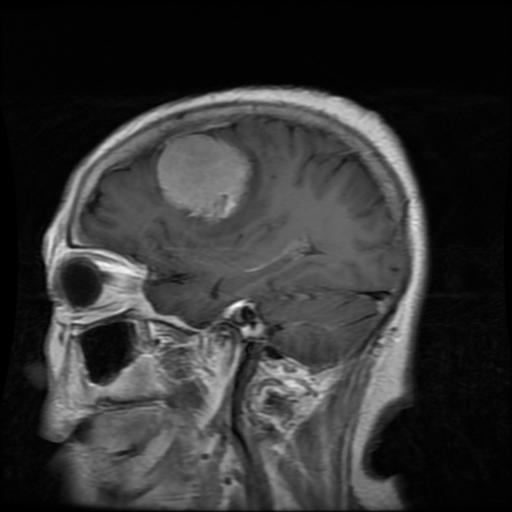
Label: meningioma